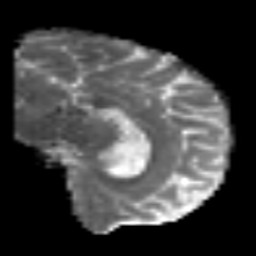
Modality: MD
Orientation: sagittal
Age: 54
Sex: male
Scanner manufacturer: siemens
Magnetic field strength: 3 T
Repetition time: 6.1 s
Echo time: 0.101 s